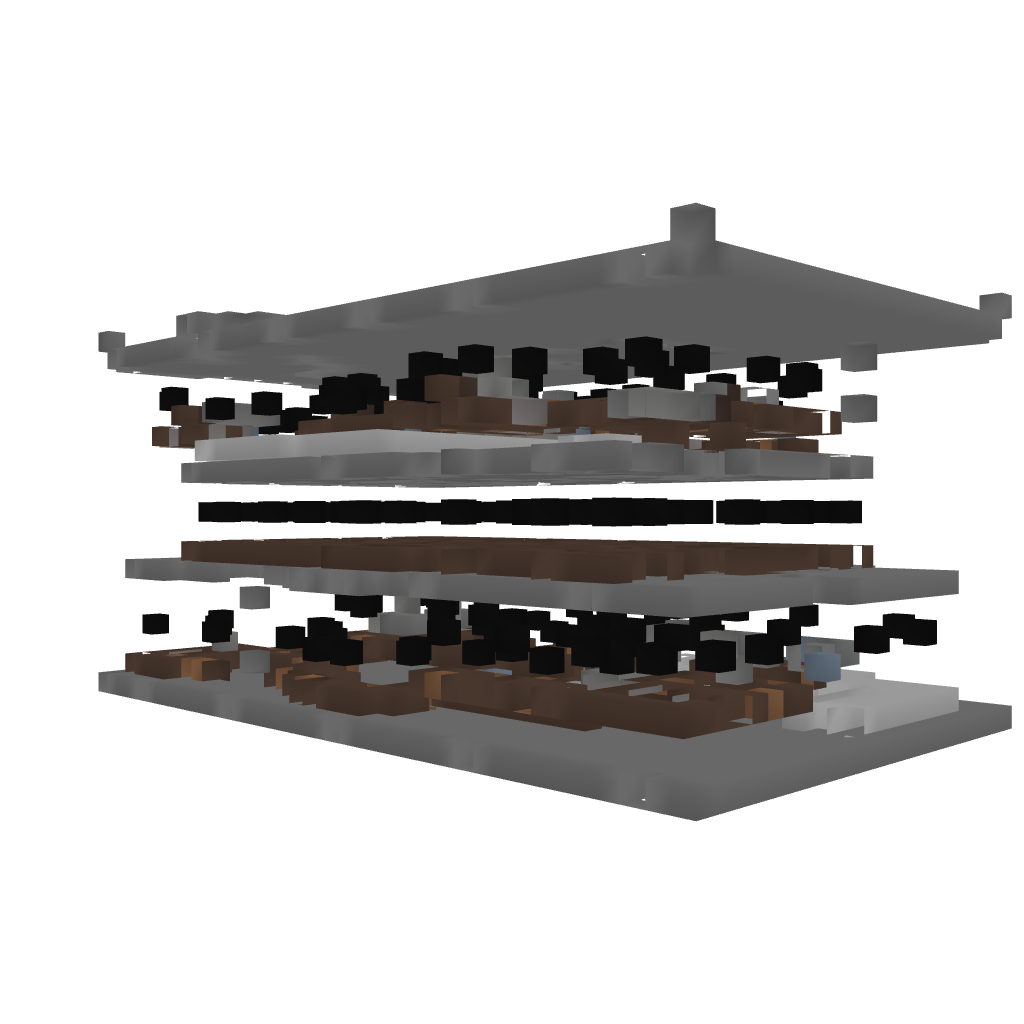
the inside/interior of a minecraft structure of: Graveyard Dungeon